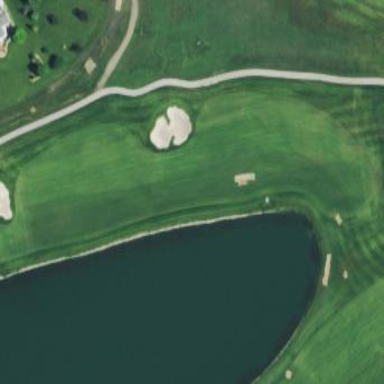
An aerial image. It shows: Scenic golf fairway.